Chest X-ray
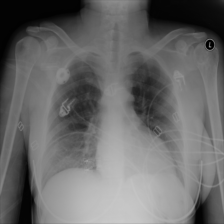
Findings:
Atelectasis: negative
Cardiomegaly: negative
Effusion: negative
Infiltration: negative
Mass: negative
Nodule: negative
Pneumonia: negative
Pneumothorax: negative
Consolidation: negative
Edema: negative
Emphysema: negative
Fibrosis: negative
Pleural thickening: negative
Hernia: negative